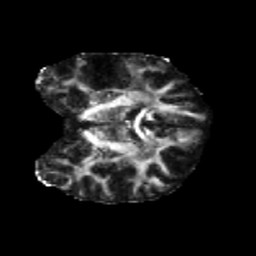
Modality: FA
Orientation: coronal
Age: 59
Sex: female
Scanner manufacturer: siemens
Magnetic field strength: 3 T
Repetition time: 5.25 s
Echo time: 0.08 s